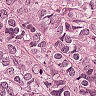
Metastatic tissue present: yes